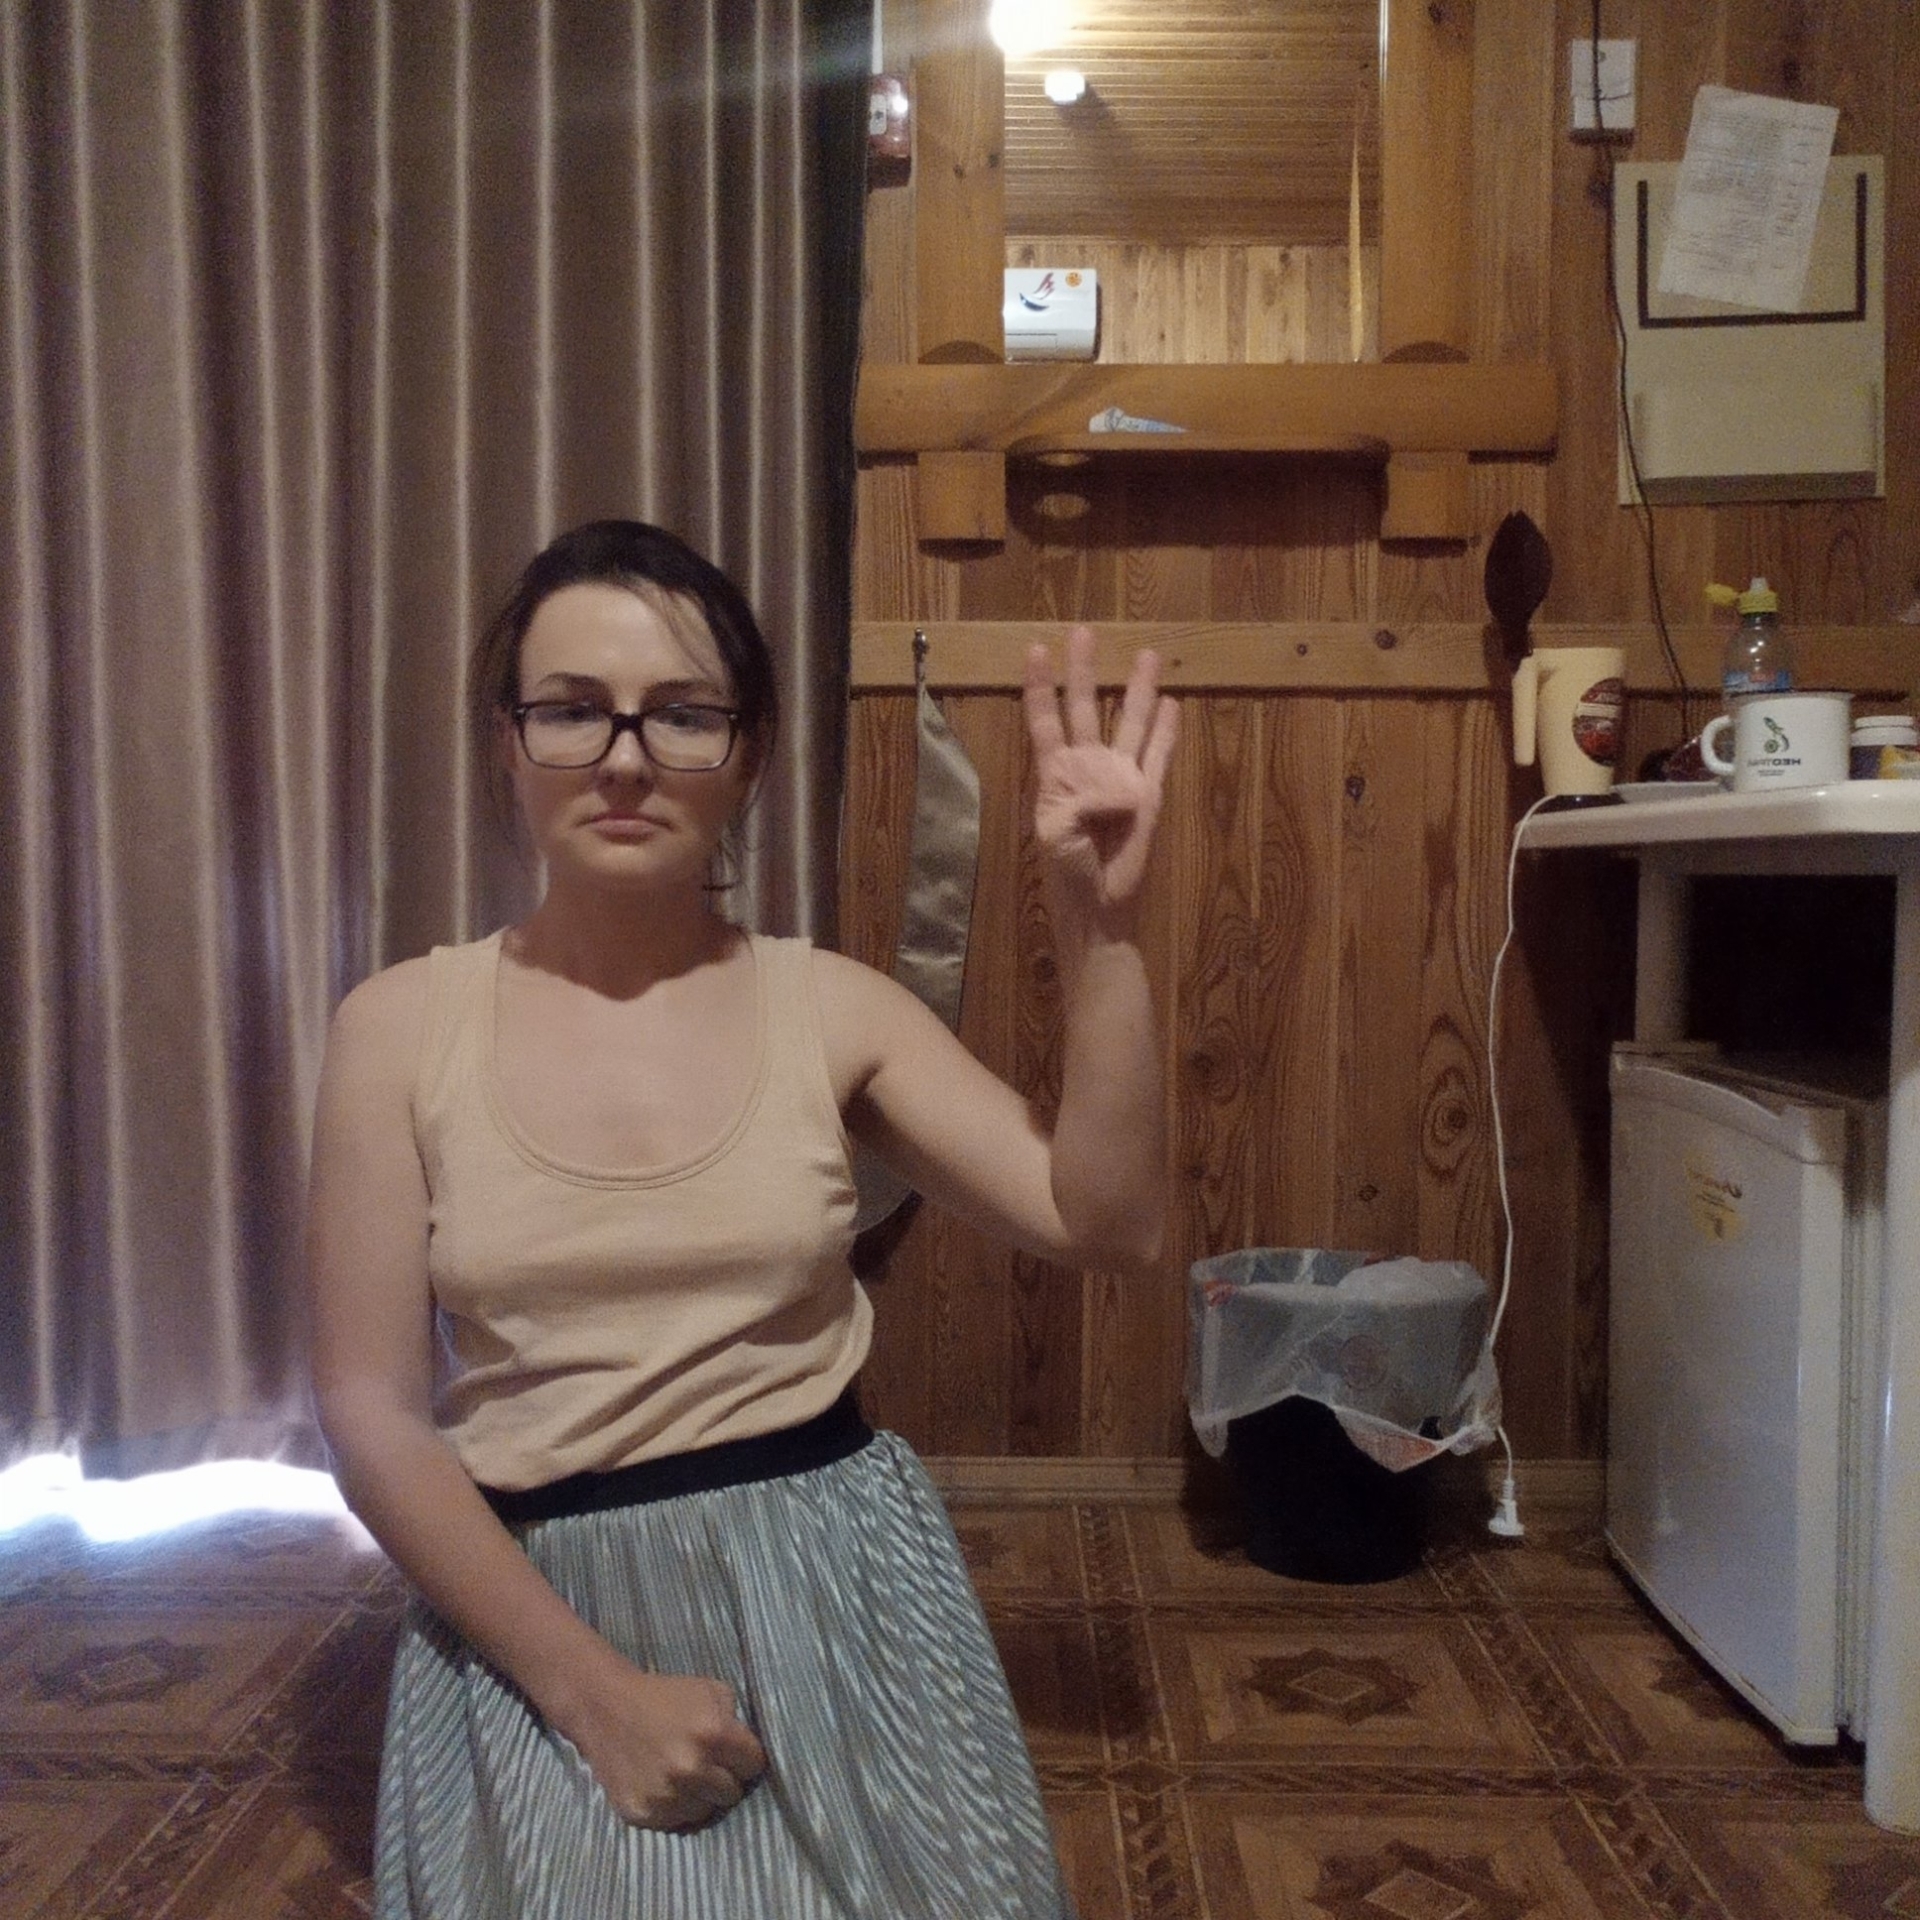
Label: noise